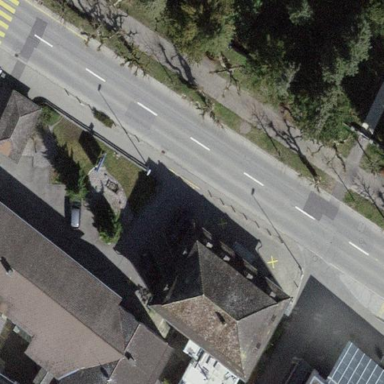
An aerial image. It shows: Commercial building.